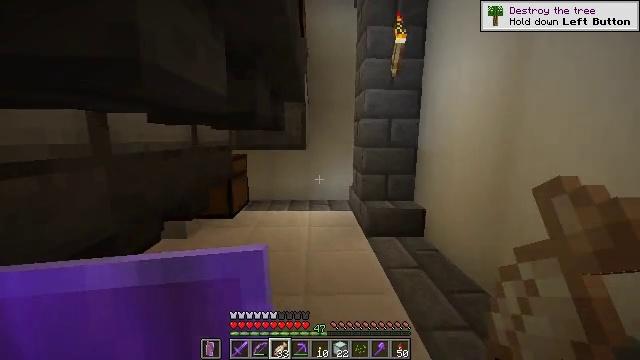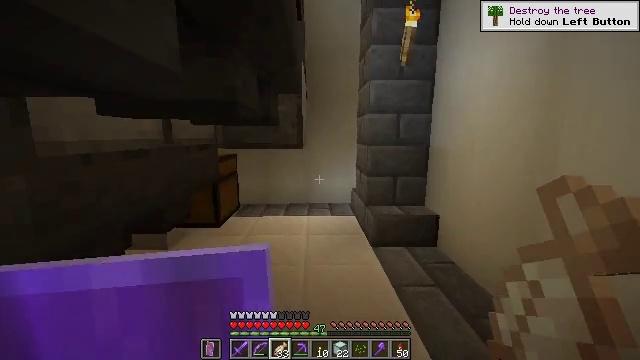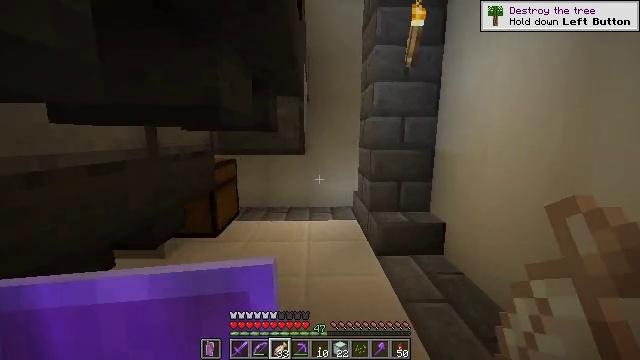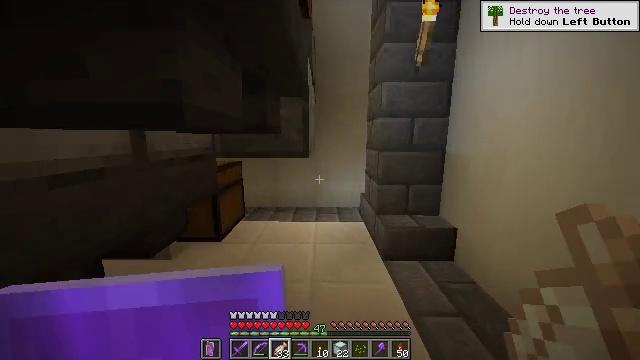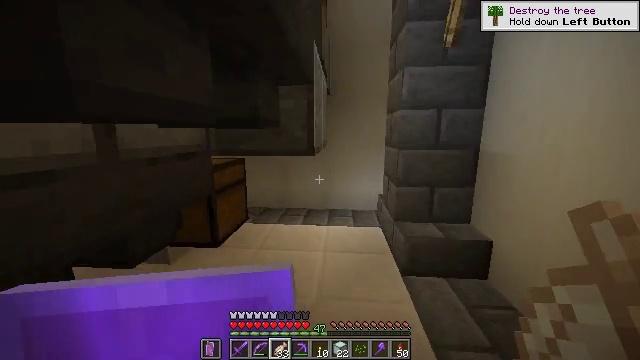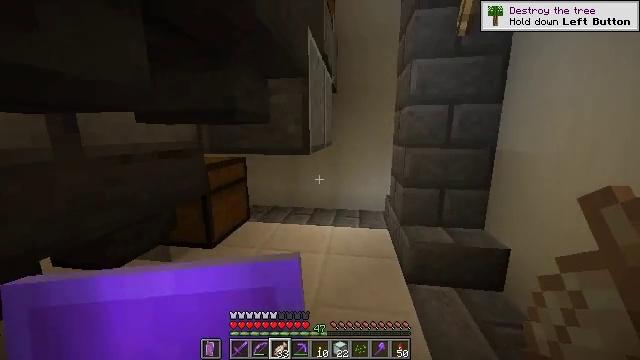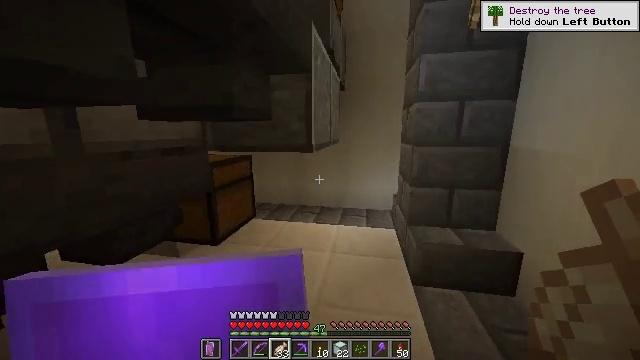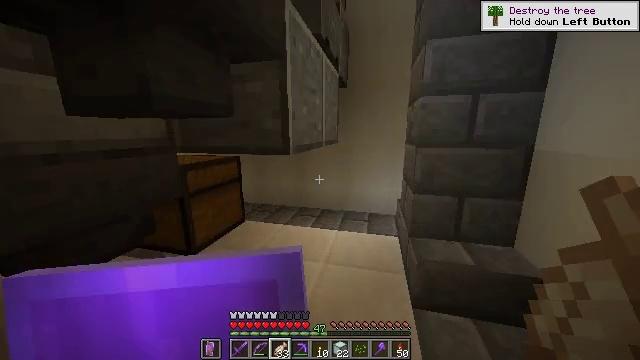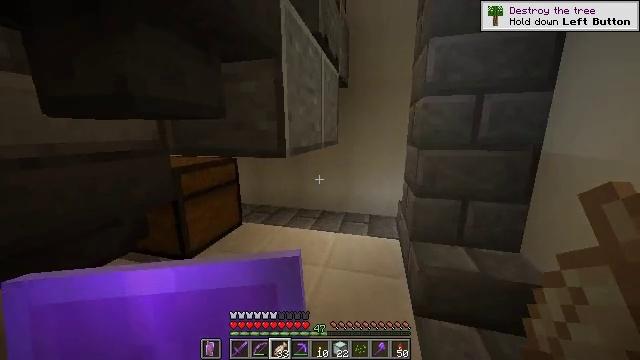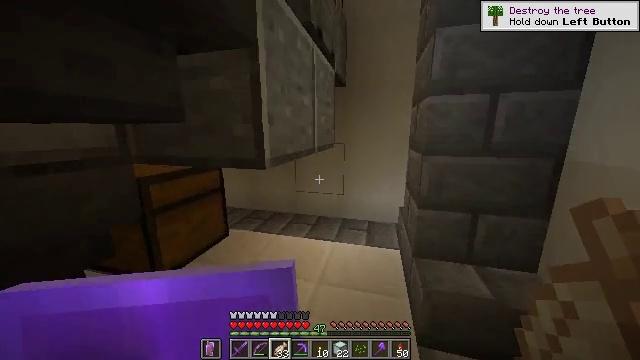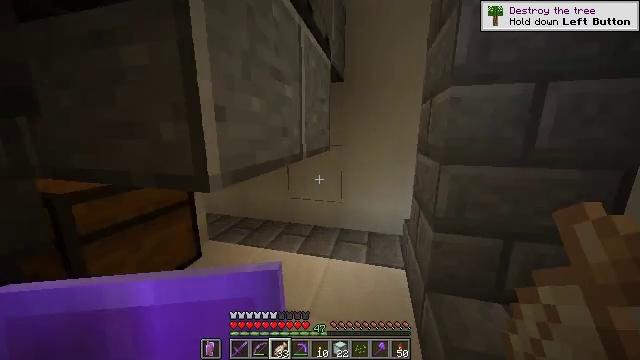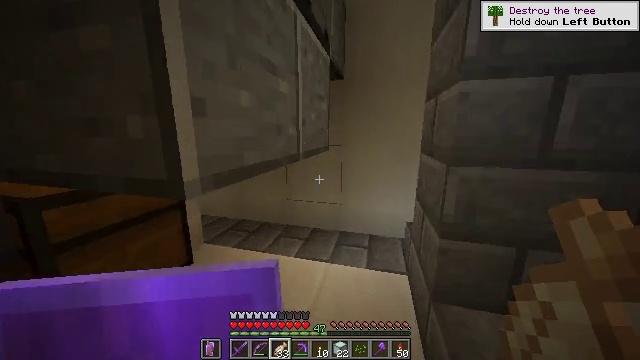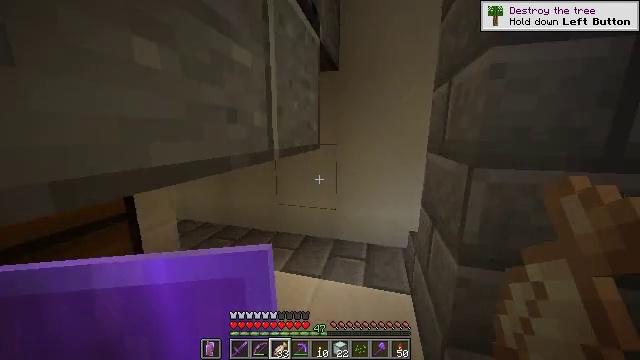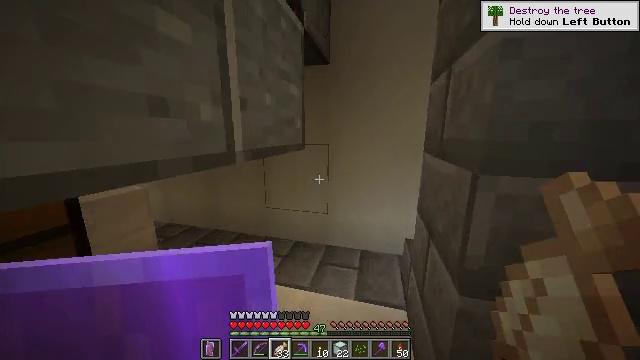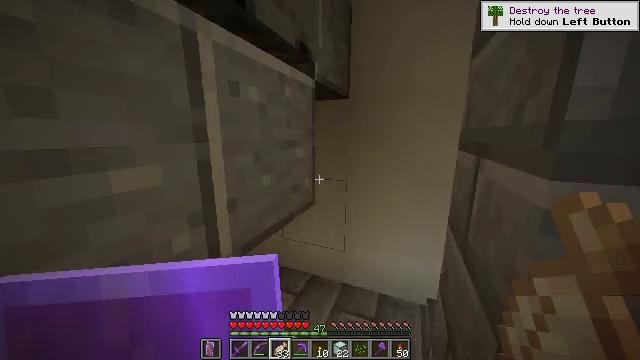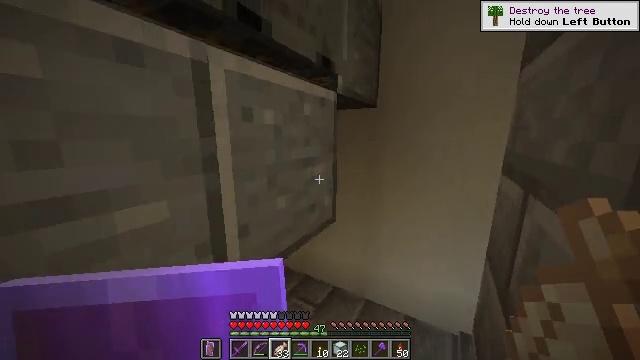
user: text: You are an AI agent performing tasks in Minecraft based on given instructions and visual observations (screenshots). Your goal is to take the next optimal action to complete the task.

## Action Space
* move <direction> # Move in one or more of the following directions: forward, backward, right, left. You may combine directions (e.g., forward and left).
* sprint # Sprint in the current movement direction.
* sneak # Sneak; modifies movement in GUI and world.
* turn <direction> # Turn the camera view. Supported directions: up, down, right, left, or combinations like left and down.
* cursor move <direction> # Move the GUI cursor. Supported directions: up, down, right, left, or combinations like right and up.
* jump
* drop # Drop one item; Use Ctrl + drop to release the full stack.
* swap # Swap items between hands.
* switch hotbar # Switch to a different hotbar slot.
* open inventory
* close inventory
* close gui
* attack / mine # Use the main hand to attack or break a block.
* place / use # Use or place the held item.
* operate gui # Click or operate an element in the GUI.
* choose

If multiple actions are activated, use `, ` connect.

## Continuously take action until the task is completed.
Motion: motion action
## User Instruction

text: Mine coarse dirt from the ground.
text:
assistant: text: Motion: move forward, sprint
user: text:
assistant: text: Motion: move forward, sprint
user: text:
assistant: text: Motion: move forward and move right, sprint, turn left
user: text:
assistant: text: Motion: move forward and move right, sprint, turn left
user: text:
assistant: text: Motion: move forward and move right, sprint, turn left
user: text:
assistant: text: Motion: move forward and move right, sprint, turn left
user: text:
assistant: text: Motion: move forward, sprint, turn left
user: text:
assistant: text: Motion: move forward, sprint
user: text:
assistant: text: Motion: move forward, sprint
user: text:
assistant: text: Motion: move forward, sprint
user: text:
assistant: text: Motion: move forward, sprint
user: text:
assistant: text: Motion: move forward and move right, sprint
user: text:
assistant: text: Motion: move forward and move right, sprint
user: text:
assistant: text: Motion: move forward and move right, sprint, turn left
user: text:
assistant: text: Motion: move forward and move right, sprint, turn left
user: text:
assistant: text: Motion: move forward and move right, sprint, turn left
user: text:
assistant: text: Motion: move forward and move right, sprint, turn left
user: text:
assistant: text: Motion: move forward, sprint, turn left
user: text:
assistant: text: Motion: move forward, sprint, turn left
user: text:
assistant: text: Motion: move forward, sprint, turn left
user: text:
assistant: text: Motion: move forward, sprint, turn left
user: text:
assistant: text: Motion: move forward, sprint, turn left
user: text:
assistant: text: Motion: move forward, sprint, turn left
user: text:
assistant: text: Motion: move forward, sprint
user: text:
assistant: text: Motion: move forward, sprint
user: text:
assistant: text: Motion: move forward, sprint, turn right
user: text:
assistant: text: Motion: move forward, sprint, turn right
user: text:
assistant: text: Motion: move forward, sprint, turn right
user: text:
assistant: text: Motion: move forward and move right, sprint
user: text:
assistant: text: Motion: move forward and move right, sprint, turn left